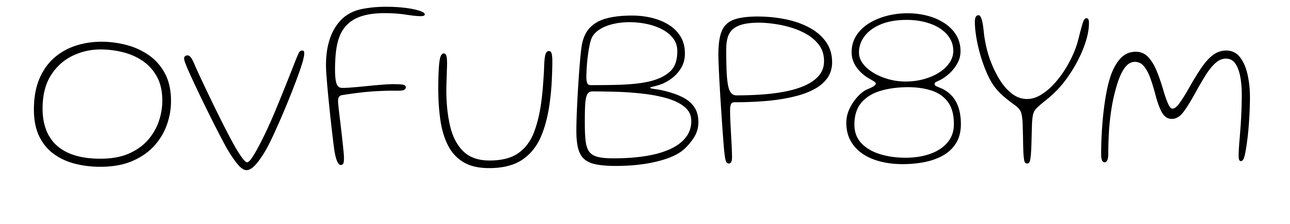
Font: Gluten_Thin